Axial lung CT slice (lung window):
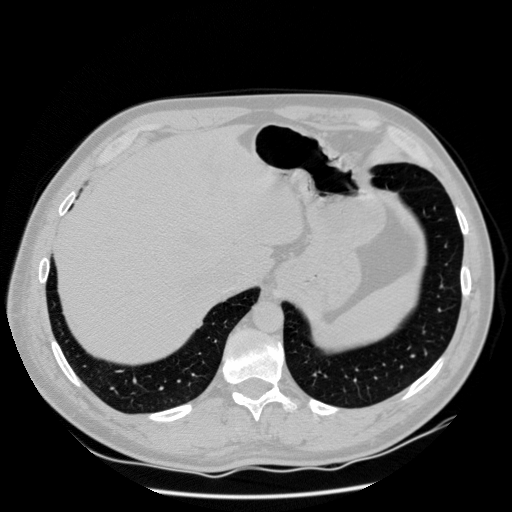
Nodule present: no